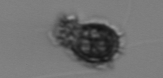
Label: Syracosphaera_pulchra